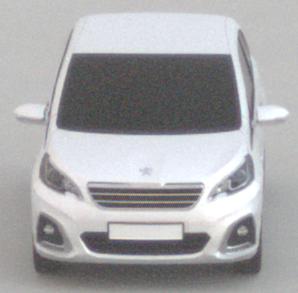
Make: Peugeot
Model: 108 1.0 VTi 68
Detailed model: 108
Model produced from: 2015/03
Model produced until: 2016/10
Doors: 3
Color: white
Road condition: dry road
Daytime: night
Contrast: low contrast